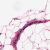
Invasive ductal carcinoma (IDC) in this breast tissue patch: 0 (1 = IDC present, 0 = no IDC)